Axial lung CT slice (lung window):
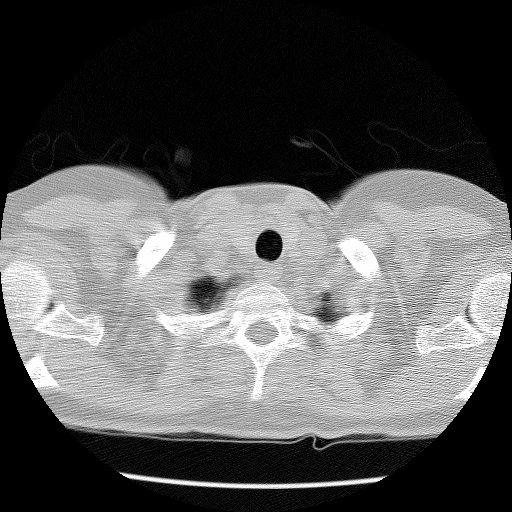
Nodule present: no